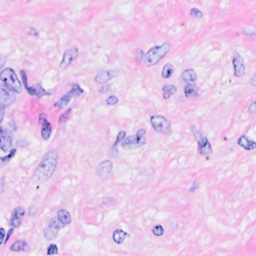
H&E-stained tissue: Breast